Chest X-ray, AP view. Patient: 49 years old, sex M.
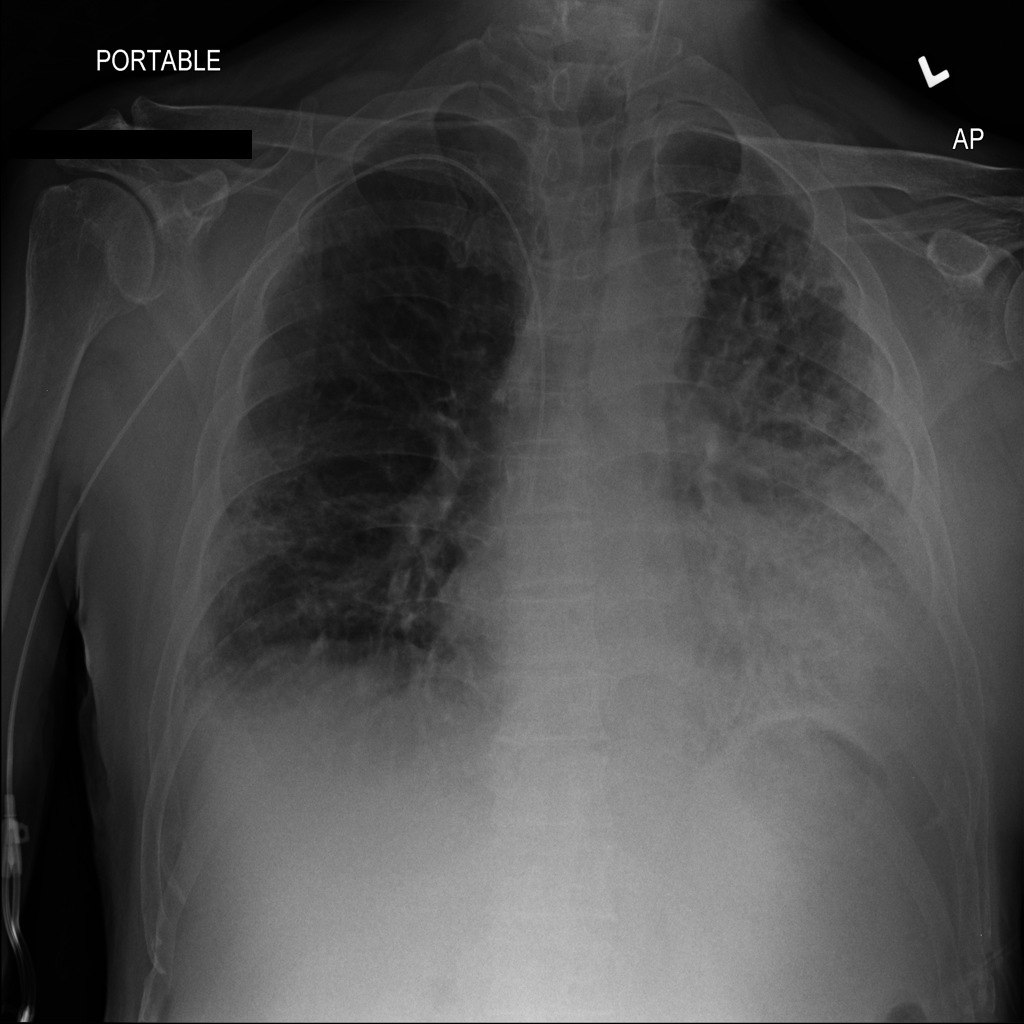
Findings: Infiltration